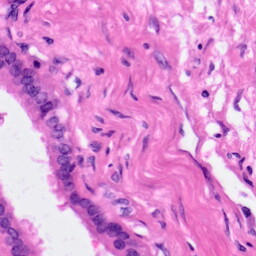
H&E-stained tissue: Pancreatic